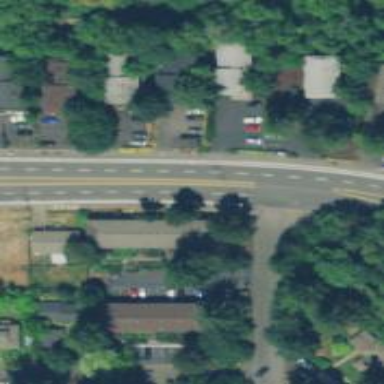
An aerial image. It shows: Primary road with asphalt surface.